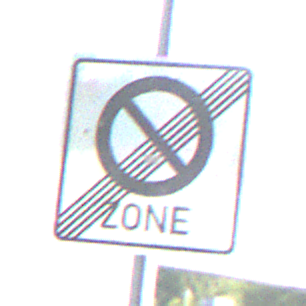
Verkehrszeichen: EndeEingeschraenktesHalteverbotZone
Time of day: MorningAfternoon
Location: Outdoor (Urban)
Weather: PartlyCloudy
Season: NotSpecified
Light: Natural